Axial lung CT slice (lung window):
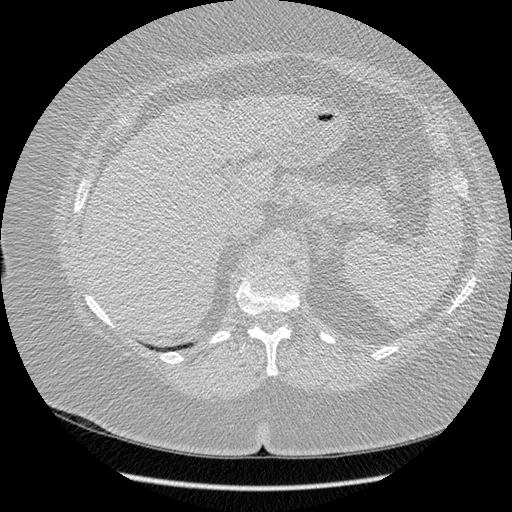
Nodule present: no